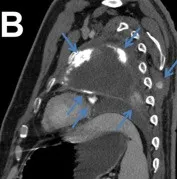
(A-C) Contrast-enhanced CT scan showing that the tumor recurred in the left lung hilum with multiple metastases in the left pleura and somatic muscles (blue arrows).
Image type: radiology (ct)